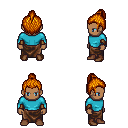
a pixel art fantasy rpg character, male body template, human, dark skin, teal long-sleeve shirt, robe skirt, dark blonde short topknot hairstyle, leather bracers, brown shoes, four views (front, back, left, right), 2x2 character sprite sheet, small pixel art, hard edges, no anti-aliasing